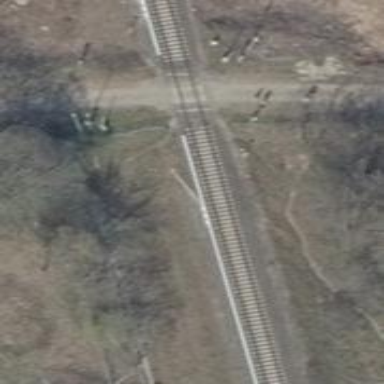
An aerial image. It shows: Bridge for the electrified light rail.